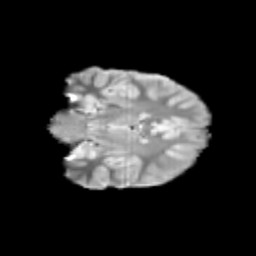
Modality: T2w
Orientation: coronal
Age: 10
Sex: male
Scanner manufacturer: siemens
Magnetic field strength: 3 T
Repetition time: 3.8 s
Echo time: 0.07 s